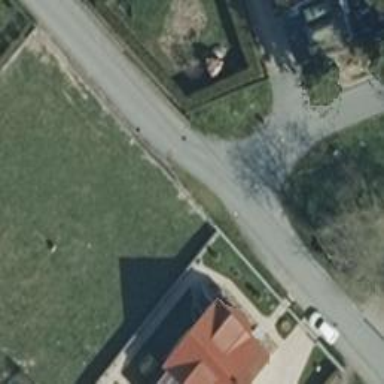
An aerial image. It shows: Residential road.